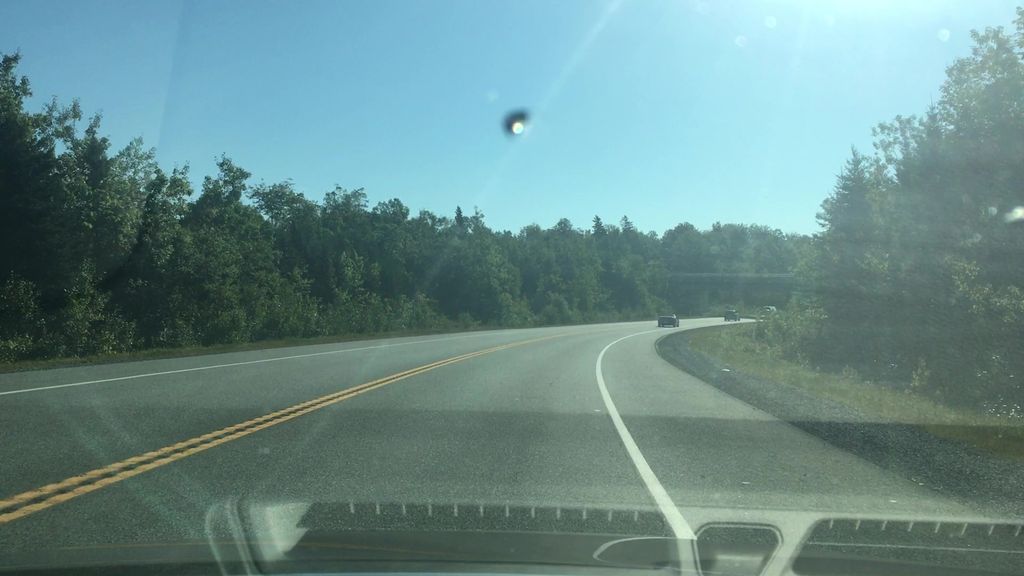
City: halifax